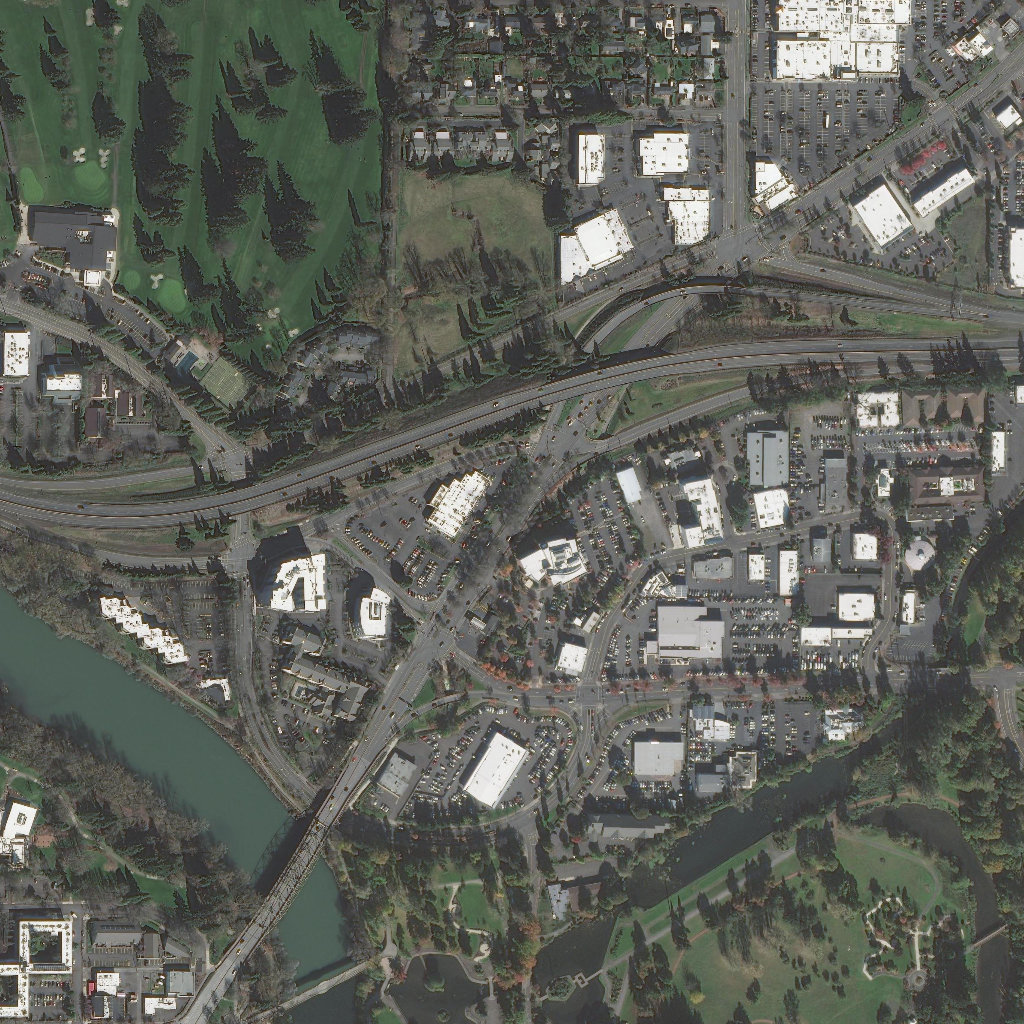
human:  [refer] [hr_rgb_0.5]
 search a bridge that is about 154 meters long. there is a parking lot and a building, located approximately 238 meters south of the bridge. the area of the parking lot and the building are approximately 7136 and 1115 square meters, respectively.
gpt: <box>[[50, 34, 66, 40, 0]]</box>

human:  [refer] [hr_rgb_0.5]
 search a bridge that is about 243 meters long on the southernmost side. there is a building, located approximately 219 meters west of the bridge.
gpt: <box>[[21, 73, 36, 94, 0]]</box>

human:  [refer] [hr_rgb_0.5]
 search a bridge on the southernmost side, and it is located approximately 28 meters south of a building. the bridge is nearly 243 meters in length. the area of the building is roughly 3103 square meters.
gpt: <box>[[21, 73, 36, 94, 0]]</box>

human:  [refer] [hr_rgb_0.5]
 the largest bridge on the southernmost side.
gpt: <box>[[21, 73, 36, 94, 0]]</box>